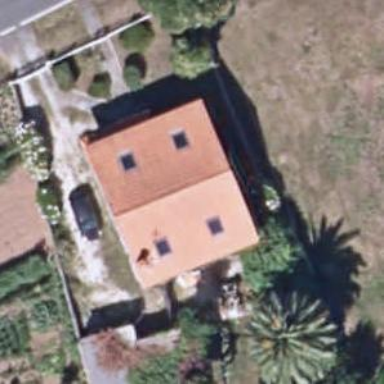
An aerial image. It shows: Simple and straightforward house.